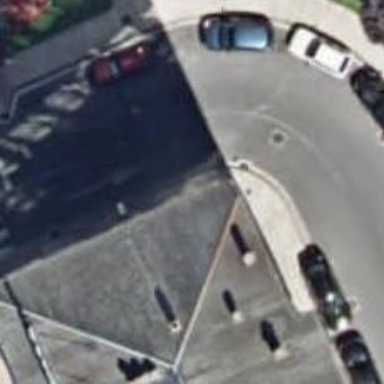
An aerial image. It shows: Sidewalk.